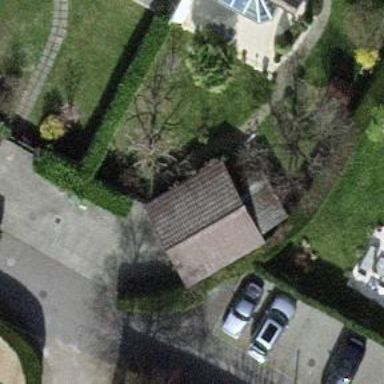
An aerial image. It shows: Garage building.